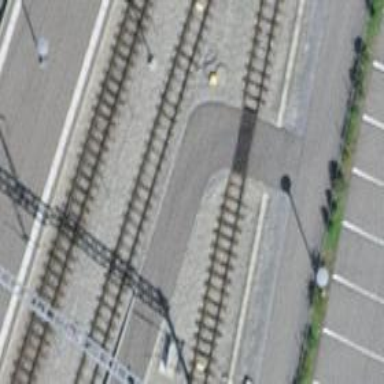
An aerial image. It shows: Narrow gauge railway siding with one track. The railway line is electrified with contact line.